Question: What's wrong with my code, I'm trying to display my TextView named '"invalid"', in different locations (left,right,center), but the gravity (left,right,center) won't work!
'''
<?xml version="1.0" encoding="utf-8"?>
<LinearLayout
xmlns:android="http://schemas.android.com/apk/res/android"
android:layout_width="match_parent"
android:layout_height="match_parent"
android:orientation="vertical"
android:padding="20dp" >
<EditText
android:layout_width="fill_parent"
android:layout_height="wrap_content"
android:id="@+id/etext"
android:hint="@string/comment"
android:inputType="textPassword"/>
<LinearLayout
android:layout_width="fill_parent"
android:layout_height="wrap_content"
android:orientation="horizontal"
android:weightSum="100">
<Button
android:id="@+id/button1"
android:layout_width="fill_parent"
android:layout_height="wrap_content"
android:text="@string/button"
android:layout_weight="25"/>
<ToggleButton
android:id="@+id/toggleButton1"
android:layout_width="fill_parent"
android:layout_height="40dp"
android:text="ToggleButton"
android:layout_weight="75"
android:checked="true"
android:paddingLeft="15dp"/>
</LinearLayout>
<TextView
android:id="@+id/textView1"
android:layout_width="wrap_content"
android:layout_height="wrap_content"
android:text="@string/invalid"
android:layout_gravity="center"
android:gravity="center" />
</LinearLayout>
'''
'''
public class TextPlay extends Activity {
Button button;
ToggleButton tbutton;
TextView tview;
EditText et;
@Override
protected void onCreate(Bundle savedInstanceState) {
// TODO Auto-generated method stub
super.onCreate(savedInstanceState);
setContentView(R.layout.text);
button = (Button) findViewById(R.id.button1);
tbutton = (ToggleButton) findViewById(R.id.toggleButton1);
tview = (TextView) findViewById(R.id.textView1);
et = (EditText) findViewById(R.id.etext);
tbutton.setOnClickListener(new OnClickListener() {
@Override
public void onClick(View v) {
// TODO Auto-generated method stub
if (tbutton.isChecked()) {
et.setInputType(InputType.TYPE_CLASS_TEXT | InputType.TYPE_TEXT_VARIATION_PASSWORD);
} else {
et.setInputType(InputType.TYPE_TEXT_VARIATION_PASSWORD);
}
}
});
button.setOnClickListener(new OnClickListener() {
@Override
public void onClick(View v) {
// TODO Auto-generated method stub
String input = et.getText().toString();
System.out.println(input);
if (input.contentEquals("left")) {
tview.setGravity(Gravity.LEFT);
} else if (input.contentEquals("right")) {
System.out.println("inside right");
tview.setGravity(Gravity.RIGHT);
} else if (input.contentEquals("right")) {
tview.setGravity(Gravity.CENTER);
}
}
});
}
}
'''
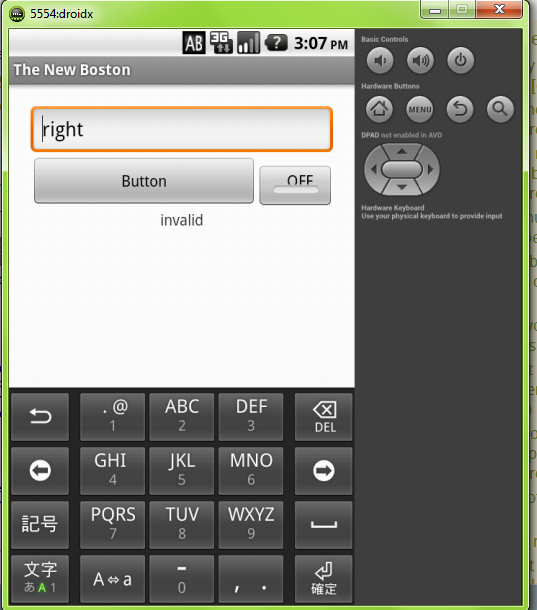
Answer: You set this text view a width of "" it means, what ever the text is, the view take the size of the text.
and in the 'LinearLayout' , the default gravity (used here) is ''
you should try this :
'''
<TextView
android:id="@+id/textView1"
android:layout_width="match_parent" <= change this
android:layout_height="wrap_content"
android:text="@string/invalid"
android:gravity="center" <= then this gravity will be taken into account
/>
'''